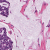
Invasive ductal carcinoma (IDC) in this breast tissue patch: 1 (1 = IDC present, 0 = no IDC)